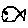
Label: fish